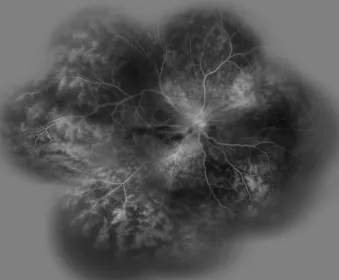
Fluorescein angiogram of the right eye showed diffuse hyper fluorescence which corresponded to telangectatic vessels with leakage.
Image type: ophthalmic_imaging (ophthalmic_angiography)